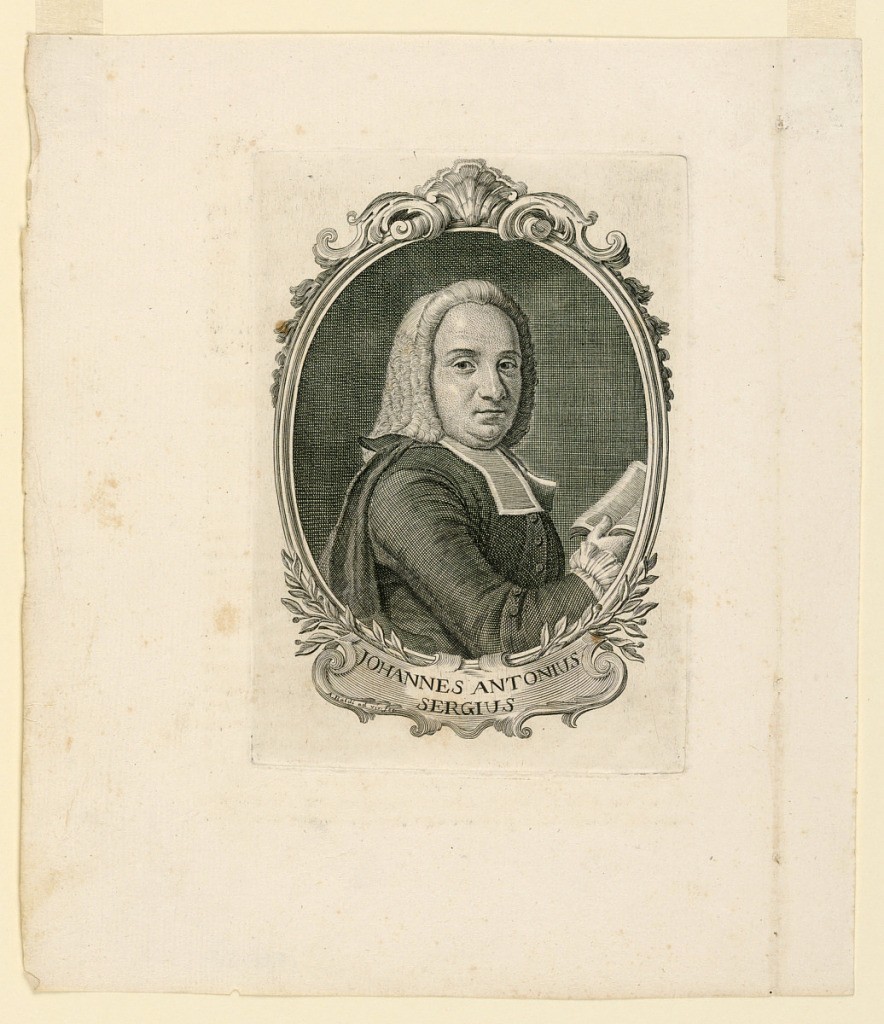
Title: Portrait of Johannes Antonius Sergius
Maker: Antonio Baldi, Italian, 1692 - 1773
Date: ca. 1760
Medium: Line and stipple engraving
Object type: Print
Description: Half-length portrait of the seated man. His body in side view towards right, his head in three-quarter view also to right. He holds in his right hand a book. The portrait is surrounded by a rococo frame with an inscribed plaquette.